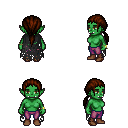
a pixel art fantasy rpg character, female body template, orc, green skin, black tattered cape, magenta pants, brown ponytail hairstyle, bracelets, brown shoes, four views (front, back, left, right), 2x2 character sprite sheet, small pixel art, hard edges, no anti-aliasing